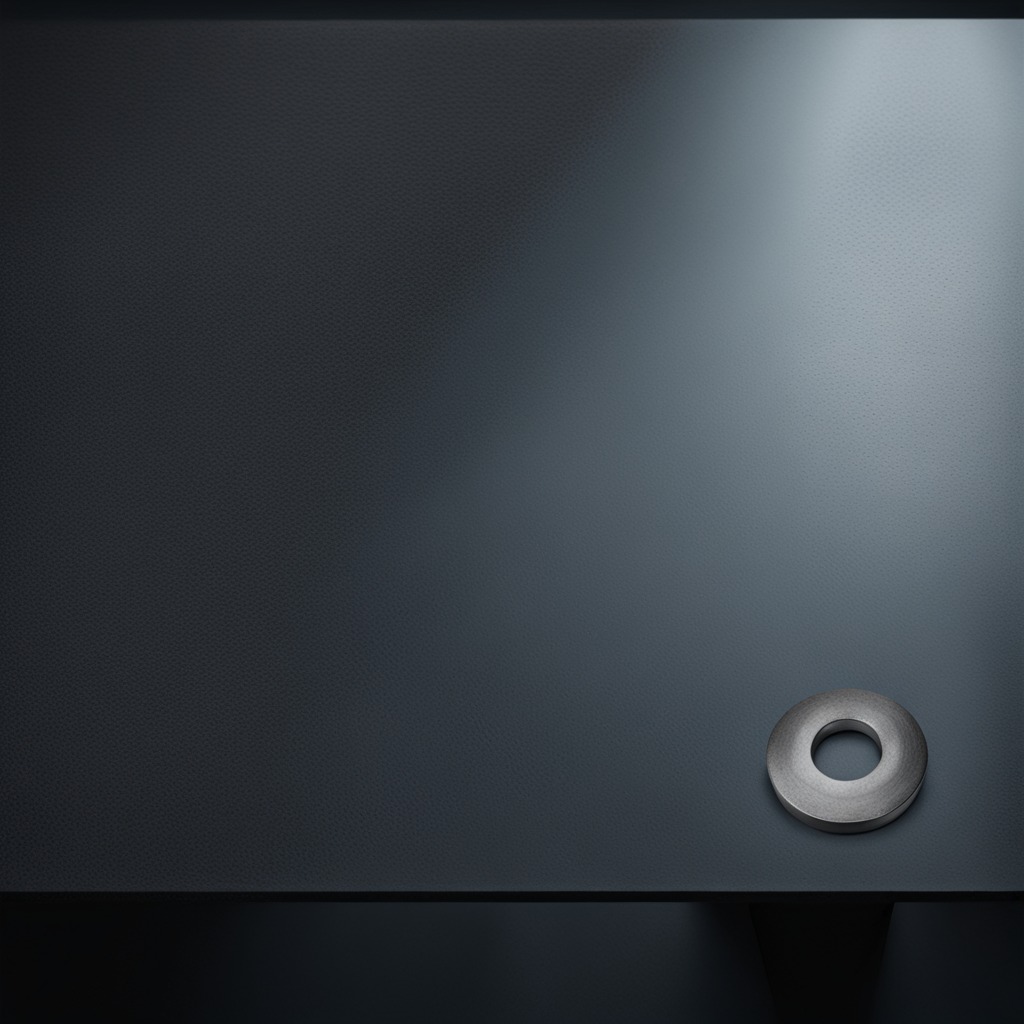
A flat metal washer is lying on the clean granite table inside a workshop at night.